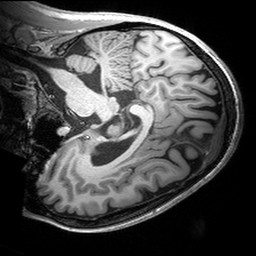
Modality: T1w
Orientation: sagittal
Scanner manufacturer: siemens
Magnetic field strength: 3 T
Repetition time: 2.53 s
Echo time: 0.00299 s